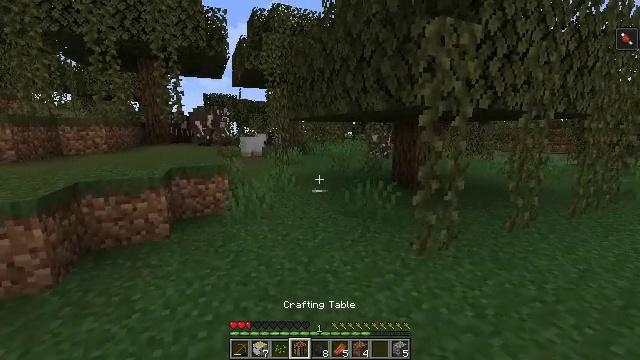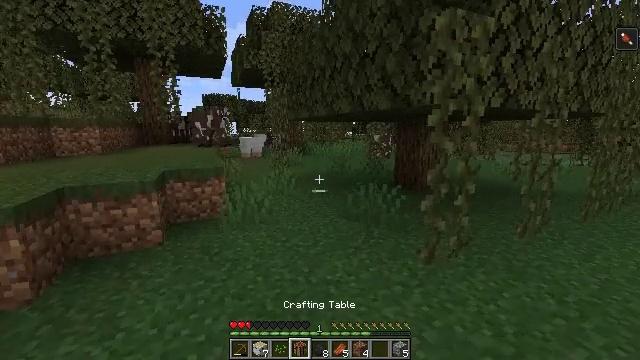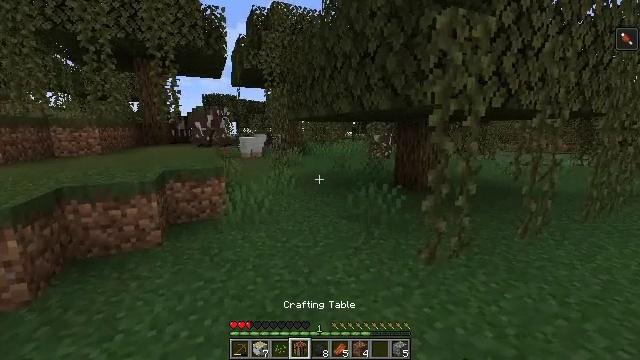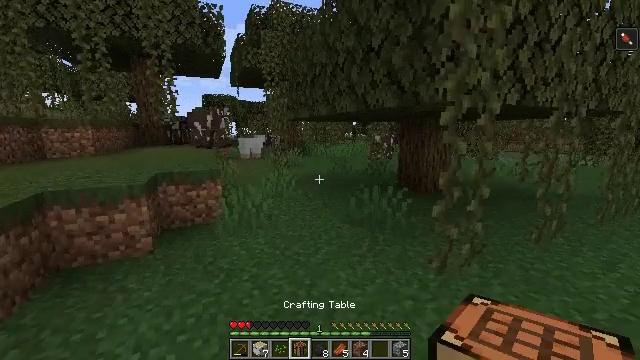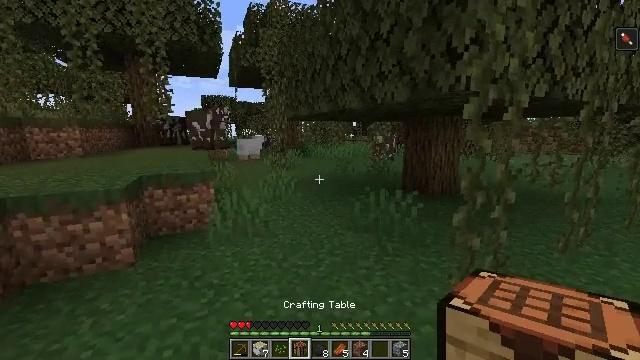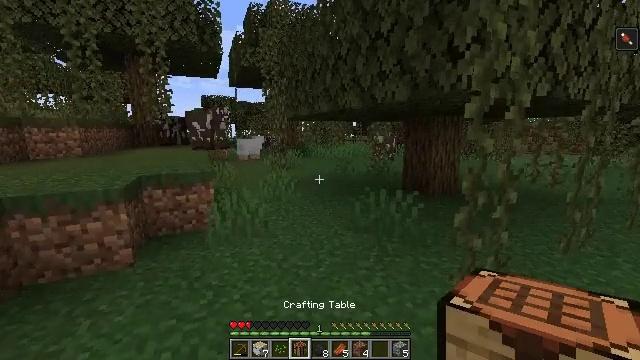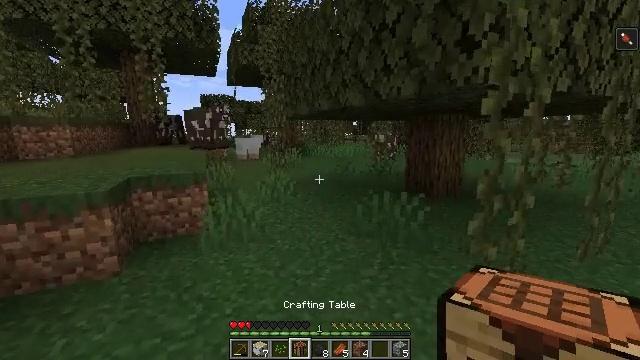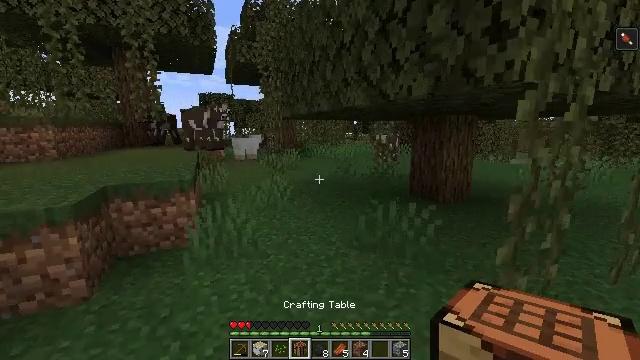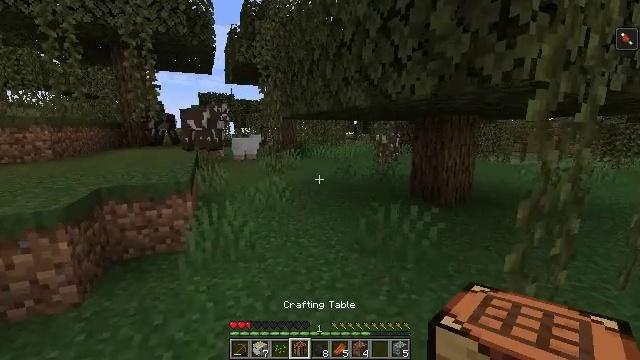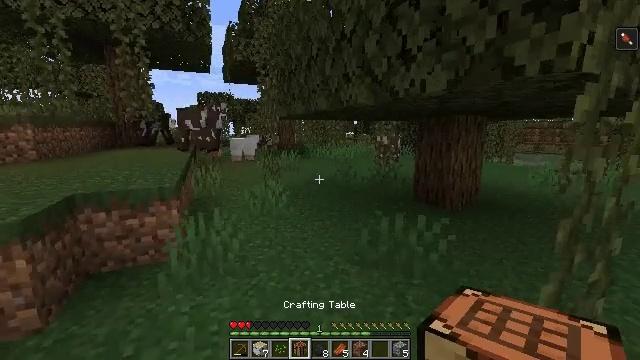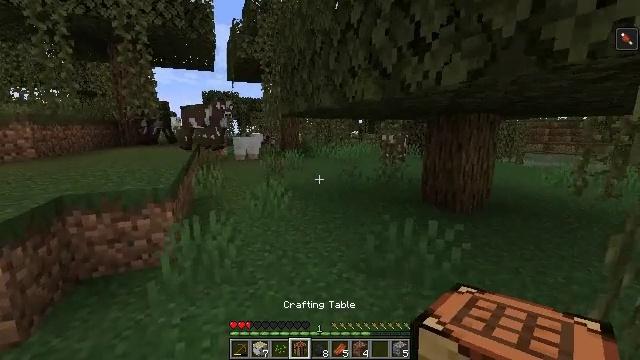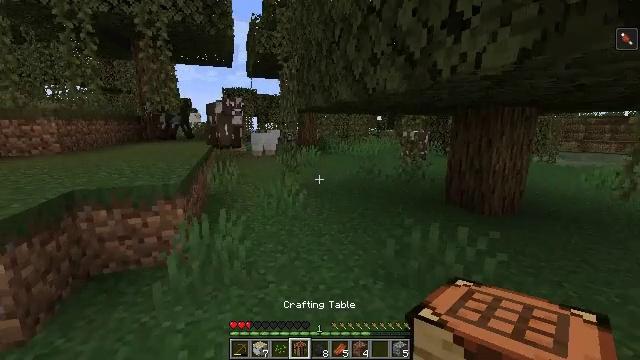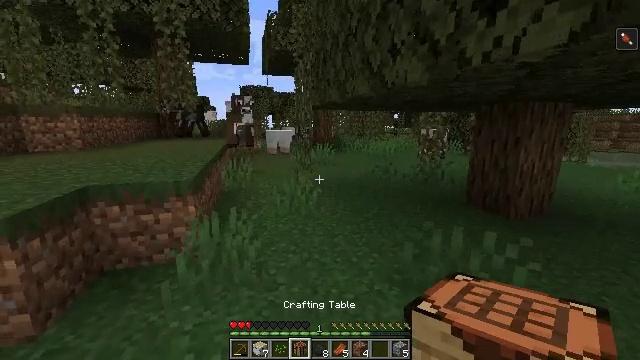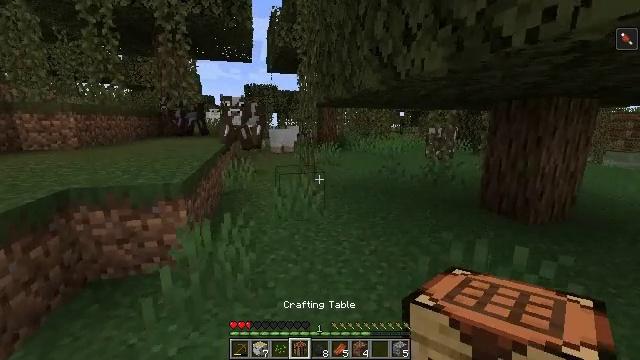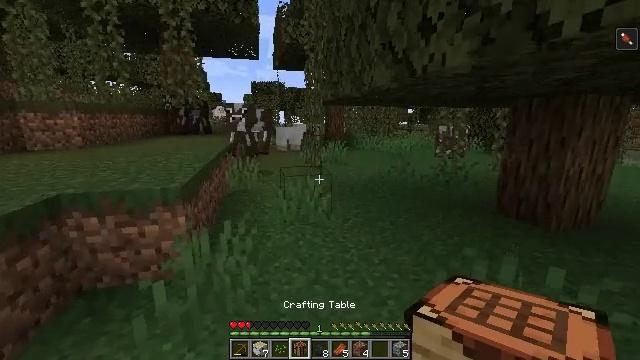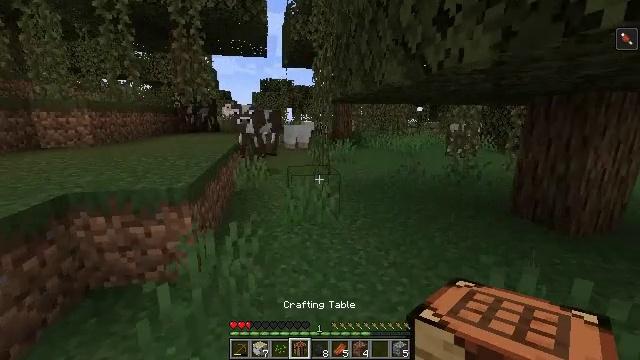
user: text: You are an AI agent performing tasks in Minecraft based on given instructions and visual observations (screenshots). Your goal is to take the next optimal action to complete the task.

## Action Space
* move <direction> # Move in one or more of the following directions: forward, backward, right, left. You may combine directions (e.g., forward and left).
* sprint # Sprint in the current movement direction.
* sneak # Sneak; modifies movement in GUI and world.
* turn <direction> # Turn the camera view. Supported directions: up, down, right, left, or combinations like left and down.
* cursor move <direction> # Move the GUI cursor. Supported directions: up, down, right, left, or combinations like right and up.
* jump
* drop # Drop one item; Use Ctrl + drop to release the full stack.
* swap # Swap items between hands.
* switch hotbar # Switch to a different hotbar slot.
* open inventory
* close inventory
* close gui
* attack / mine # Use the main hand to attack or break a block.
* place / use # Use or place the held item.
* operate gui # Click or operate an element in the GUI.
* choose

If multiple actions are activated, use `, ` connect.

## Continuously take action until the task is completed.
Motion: motion action
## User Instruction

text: Collect blue orchid by hitting it.
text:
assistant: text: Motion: move forward
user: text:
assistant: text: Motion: move forward
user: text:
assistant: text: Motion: move forward
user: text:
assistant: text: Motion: move forward
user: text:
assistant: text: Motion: move forward
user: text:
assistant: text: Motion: move forward
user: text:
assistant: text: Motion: move forward
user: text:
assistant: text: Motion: move forward
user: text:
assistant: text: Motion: move forward
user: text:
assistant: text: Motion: move forward, turn left
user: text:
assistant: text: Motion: move forward, turn left
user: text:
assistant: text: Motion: move forward, turn left
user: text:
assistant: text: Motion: move forward, turn left
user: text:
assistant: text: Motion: move forward, turn left
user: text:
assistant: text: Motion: move forward, turn left
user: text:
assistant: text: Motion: move forward, turn left
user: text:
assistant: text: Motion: move forward, turn left
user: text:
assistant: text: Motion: move forward, turn left
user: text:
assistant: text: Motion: move forward, turn left
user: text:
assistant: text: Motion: turn left
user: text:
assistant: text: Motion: turn left
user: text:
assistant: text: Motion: turn left
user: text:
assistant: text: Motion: turn left
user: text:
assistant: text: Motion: turn left and up
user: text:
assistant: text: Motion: move forward and move left, turn left and up
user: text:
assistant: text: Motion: move forward and move left
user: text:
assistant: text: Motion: move forward and move left
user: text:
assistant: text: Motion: move forward
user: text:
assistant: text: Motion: move forward, turn right
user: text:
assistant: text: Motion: move forward, turn right